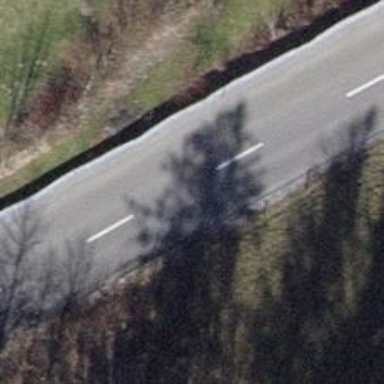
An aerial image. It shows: Tertiary road with asphalt surface.